Question: Trying to create a Canvas with tiles as it showed in the picture, Trying to move a vehicle object in all directions,is there solutions to achieve this functionality?
Functionality : Whenever the vehicle object move on the grid, the grid should rotate based on the vehicle movement, similar to google maps functionality.
Can anyone provide me the solution.

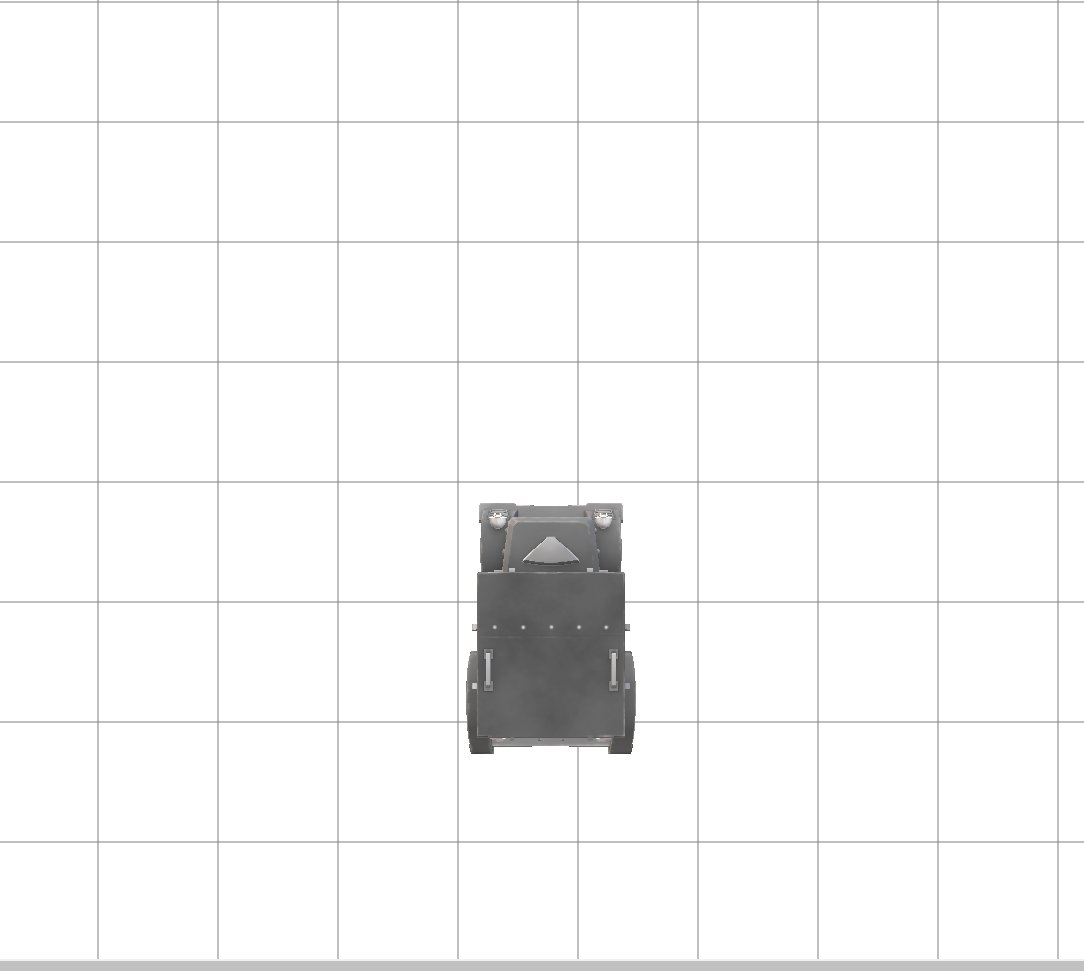
Answer: An 'infinite' canvas is easy if you use an offset to draw all the objects by and perform some offscreen culling.
Toggle between views by clicking on the canvas.
'''
<!doctype html>
<html>
<head>
<meta charset="utf-8">
<style>
body {
background-color: black;
}
canvas {
display: block;
margin: auto;
border: solid 1px white;
border-radius: 10px;
}
</style>
</head>
<body>
<canvas id="canvas"></canvas>
<script type="application/javascript">
void function() {
"use strict";
// lerp + 0.0 -> 1.0 smooth step
function interpolate(value_1,value_2,t) {
t = Math.max(0.0,Math.min(t,1.0));
t = t * t * (3.0 - 2.0 * t);
return value_1 + t * (value_2 - value_1);
}
function Camera(x,y) {
this.x = x;
this.y = y;
this.angle = 0.0;
this.zoom = 1.0;
this.startX = 0.0;
this.startY = 0.0;
this.startAngle = 0.0;
this.startZoom = 0.0;
this.destX = 0.0;
this.destY = 0.0;
this.destAngle = 0.0;
this.destZoom = 0.0;
this.moveT = 0.0;
this.target = null;
this.targetOffsetX = 0.0;
this.targetOffsetY = 0.0;
this.state = this.STATE_IDLE;
}
Camera.prototype = {
// States
STATE_IDLE: 0,
STATE_MOVING: 1,
STATE_TRACKING: 2,
// Const vars
MOVE_T_INC: 0.01,
set: function(x,y,angle,zoom) {
this.destX = x;
this.destY = y;
this.destAngle = angle;
this.destZoom = zoom;
this.startX = this.x;
this.startY = this.y;
this.startAngle = this.angle;
this.startZoom = this.zoom;
this.moveT = 0.0;
this.target = null;
this.state = this.STATE_MOVING;
},
track: function(object,offsetX,offsetY,zoom) {
if (object) {
this.target = object;
this.targetOffsetX = offsetX || 0.0;
this.targetOffsetY = offsetY || 0.0;
this.destX = object.x + this.targetOffsetX;
this.destY = object.y + this.targetOffsetY;
this.destAngle = object.angle;
this.destZoom = zoom || this.zoom;
this.startX = this.x;
this.startY = this.y;
this.startAngle = this.angle;
this.startZoom = this.zoom;
this.moveT = 0.0;
this.state = this.STATE_MOVING;
}
},
tick: function() {
switch(this.state) {
case this.STATE_MOVING: {
if (this.target) {
this.destX = this.target.x + this.targetOffsetX;
this.destY = this.target.y + this.targetOffsetY;
this.destAngle = this.target.angle;
}
this.x = interpolate(this.startX,this.destX,this.moveT);
this.y = interpolate(this.startY,this.destY,this.moveT);
this.angle = interpolate(this.startAngle,this.destAngle,this.moveT);
this.zoom = interpolate(this.startZoom,this.destZoom,this.moveT);
this.moveT += this.MOVE_T_INC;
if (this.moveT >= 1.0) {
this.state = this.target ? this.STATE_TRACKING : this.STATE_IDLE;
}
} break;
case this.STATE_TRACKING: {
if (this.target) {
this.x = this.target.x + this.targetOffsetX;
this.y = this.target.y + this.targetOffsetY;
this.angle = this.target.angle;
} else {
this.state = this.STATE_IDLE;
}
}
}
}
};
function Point(x,y) {
this.x = x;
this.y = y;
}
function Vehicle(x,y,path) {
this.x = x;
this.y = y;
this.path = path;
this.currentPoint = 0;
this.angle = 0.0;
this.t = 0.0;
this.startAngle = 0.0;
this.targetAngle = 0.0;
var point = this.path[this.currentPoint];
var x = point.x - this.x;
var y = point.y - this.y;
var distance = 1.0 / Math.sqrt(Math.pow(x,2.0) + Math.pow(y,2.0));
this.t = 0.0;
this.startAngle = this.angle;
this.targetAngle = Math.atan2(y * distance,x * distance) + Math.PI * 0.5;
this.state = this.STATE_TURNING;
}
Vehicle.prototype = {
WIDTH: 20.0,
HEIGHT: 40.0,
TURN_SPEED: 0.01,
MOVE_SPEED: 1.0,
POINT_RADIUS: 1.0,
STATE_MOVING: 0,
STATE_TURNING: 1,
tick: function() {
var point = this.path[this.currentPoint];
var x = point.x - this.x;
var y = point.y - this.y;
var distance = Math.sqrt(Math.pow(x,2.0) + Math.pow(y,2.0));
switch(this.state) {
case this.STATE_MOVING: {
if (distance < this.POINT_RADIUS) {
if (++this.currentPoint === this.path.length) {
this.currentPoint = 0;
}
point = this.path[this.currentPoint];
x = point.x - this.x;
y = point.y - this.y;
distance = 1.0 / Math.sqrt(Math.pow(x,2.0) + Math.pow(y,2.0));
this.t = 0.0;
this.startAngle = this.angle;
this.targetAngle = Math.atan2(y * distance,x * distance) + Math.PI * 0.5;
this.state = this.STATE_TURNING;
} else {
distance = 1.0 / distance;
this.x += x * distance * this.MOVE_SPEED;
this.y += y * distance * this.MOVE_SPEED;
}
} break;
case this.STATE_TURNING: {
this.angle = interpolate(this.startAngle,this.targetAngle,this.t);
this.t += this.TURN_SPEED;
if (this.t >= 1.0) {
this.state = this.STATE_MOVING;
}
} break;
}
},
render: function(ctx,camera) {
var x = (this.x - camera.x) * camera.zoom;
var y = (this.y - camera.y) * camera.zoom;
var angle = this.angle;
var width = this.WIDTH * camera.zoom;
var height = this.HEIGHT * camera.zoom;
ctx.strokeStyle = "black";
ctx.fillStyle = "darkred";
ctx.translate(x,y);
ctx.rotate(angle);
ctx.beginPath();
ctx.rect(
-width * 0.5,
-height * 0.5,
width,
height
);
ctx.fill();
ctx.stroke();
ctx.rotate(-angle);
ctx.translate(-x,-y);
}
};
var tileWidth = 32;
var tileHeight = 32;
var invTileWidth = 1.0 / tileWidth;
var invTileHeight = 1.0 / tileHeight;
var canvasWidth = 180;
var canvasHeight = 160;
var canvas = null;
var ctx = null;
var camera = null;
var vehicle = null;
function loop() {
// Tick
vehicle.tick();
camera.tick();
// Render
ctx.fillStyle = "gray";
ctx.fillRect(-canvasWidth >> 1,-canvasHeight >> 1,canvasWidth,canvasHeight);
// Draw Background
var invZoom = 1.0 / camera.zoom;
var maxX = (canvasWidth >> 1) * invZoom;
var maxY = (canvasHeight >> 1) * invZoom;
var minX = ((-maxX + camera.x) * invTileWidth) | 0;
var minY = ((-maxY + camera.y) * invTileHeight) | 0;
maxX = ((maxX + camera.x) * invTileWidth) | 0;
maxY = ((maxY + camera.y) * invTileHeight) | 0;
ctx.rotate(-camera.angle);
ctx.lineWidth = camera.zoom;
ctx.strokeStyle = "white";
ctx.beginPath();
for (var x = minX - 2; x < maxX + 2; ++x) {
for (var y = minY - 2; y < maxY + 2; ++y) {
ctx.rect(
(x * tileWidth - camera.x) * camera.zoom,
(y * tileHeight - camera.y) * camera.zoom,
tileWidth * camera.zoom,
tileHeight * camera.zoom
);
}
}
ctx.stroke();
vehicle.render(ctx,camera);
ctx.rotate(camera.angle);
//
requestAnimationFrame(loop);
}
var toggle = false;
onmousedown = function() {
if (toggle = !toggle) {
camera.track(vehicle,0.0,0.0,1.5);
} else {
camera.set(0.0,0.0,0.0,1.0);
}
}
onload = function() {
canvas = document.getElementById("canvas");
canvas.width = canvasWidth;
canvas.height = canvasHeight;
ctx = canvas.getContext("2d");
ctx.translate(canvasWidth >> 1,canvasHeight >> 1);
var path = [];
for (var i = 0, l = (Math.random() * 25) | 0; i < l; ++i) {
path.push(new Point(
Math.random() * canvasWidth - canvasWidth * 0.5,
Math.random() * canvasHeight - canvasHeight * 0.5
));
}
camera = new Camera(0.0,0.0);
vehicle = new Vehicle(0.0,0.0,path);
loop();
}
}();
</script>
</body>
</html>
'''